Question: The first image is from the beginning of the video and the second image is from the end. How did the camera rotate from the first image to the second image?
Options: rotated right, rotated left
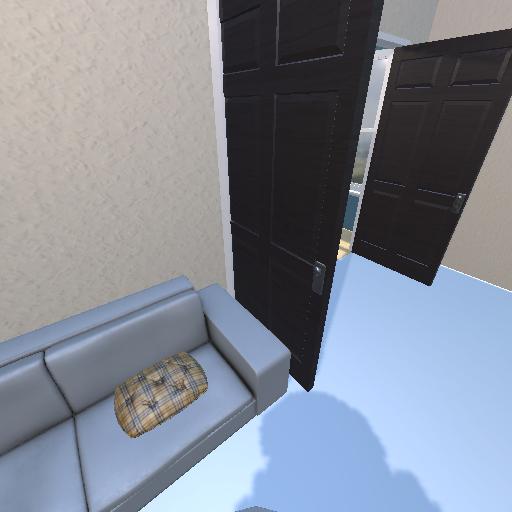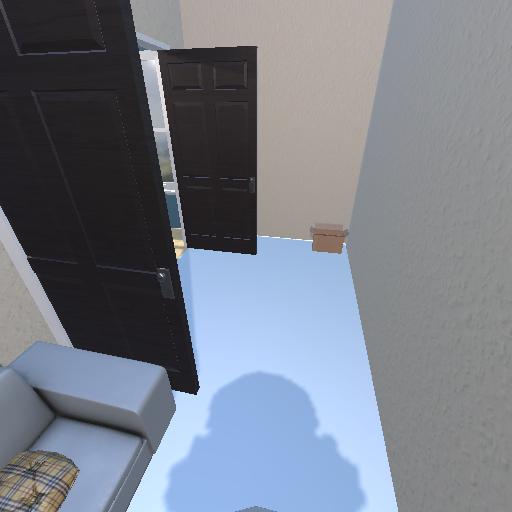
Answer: rotated right